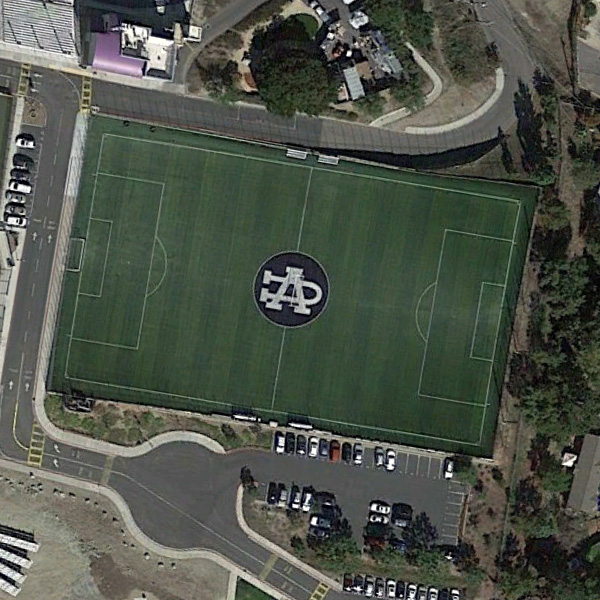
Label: Playground